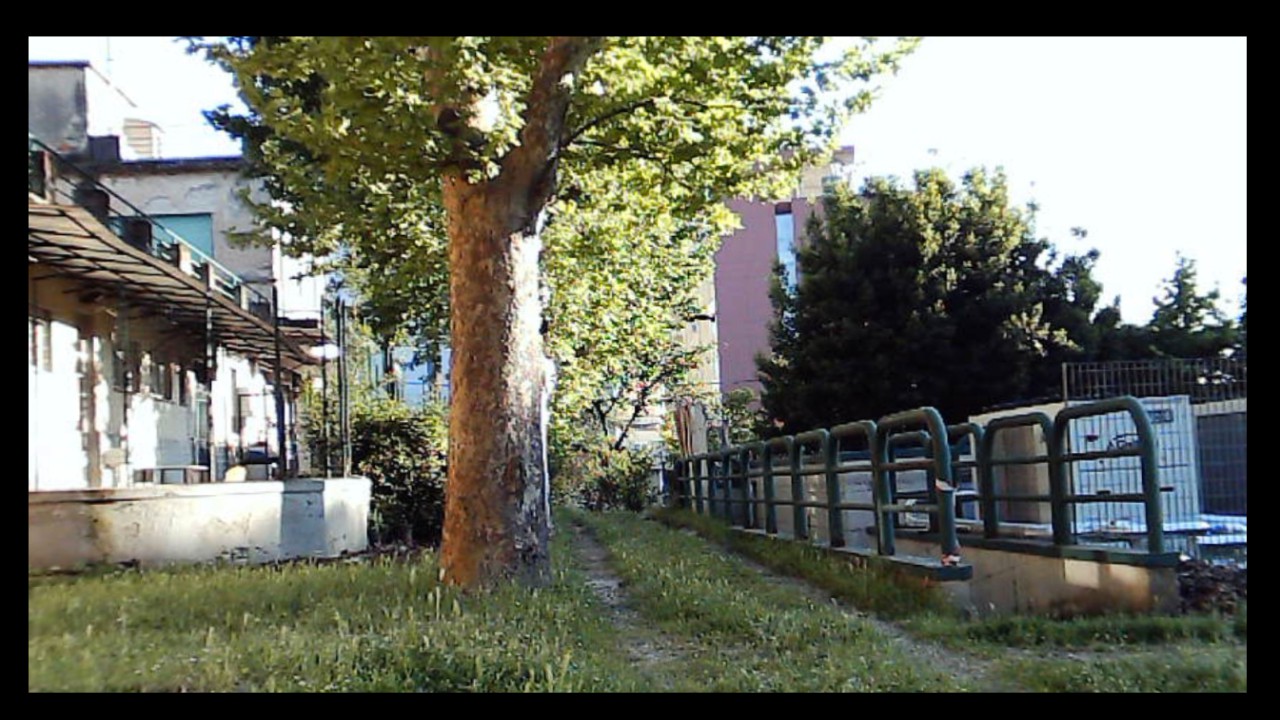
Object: DJI Tello EDU

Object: DarwinFPV cineape20